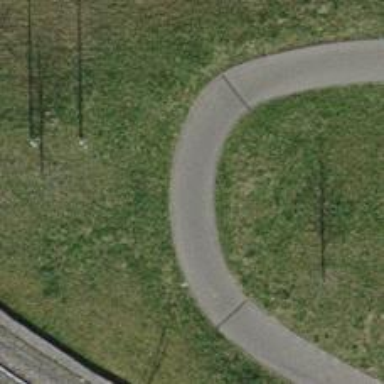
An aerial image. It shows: Pedestrian path with asphalt surface.